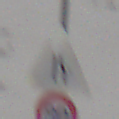
Verkehrszeichen: EinseitigVerengteFahrbahnRechts
Zusatzzeichen unten: Geschwindigkeit80
Umgebung: Outdoor, Nature
Tageszeit: MorningAfternoon
Wetter: Overcast
Licht: Natural
Jahreszeit: Winter
Kontrast: LowContrast